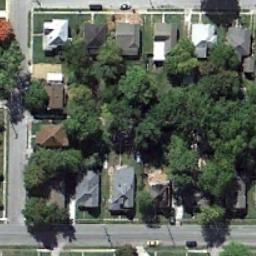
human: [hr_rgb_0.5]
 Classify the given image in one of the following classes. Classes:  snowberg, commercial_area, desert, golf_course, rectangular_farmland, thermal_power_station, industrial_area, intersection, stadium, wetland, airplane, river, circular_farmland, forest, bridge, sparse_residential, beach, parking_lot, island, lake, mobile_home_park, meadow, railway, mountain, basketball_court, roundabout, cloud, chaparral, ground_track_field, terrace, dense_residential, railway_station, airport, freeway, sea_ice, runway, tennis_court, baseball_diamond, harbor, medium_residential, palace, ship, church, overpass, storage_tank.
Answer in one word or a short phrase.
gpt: medium_residential